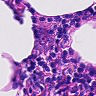
Metastatic tissue present: no